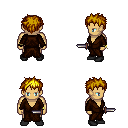
a pixel art fantasy rpg character, male body template, human, tanned skin, brown robe, metal pants, blonde bedhead hairstyle, bracelets, black shoes, dagger, four views (front, back, left, right), 2x2 character sprite sheet, small pixel art, hard edges, no anti-aliasing